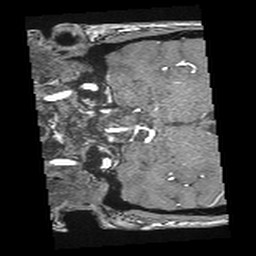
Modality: angio
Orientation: coronal
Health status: ill
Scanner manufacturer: siemens
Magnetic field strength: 3 T
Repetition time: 0.021 s
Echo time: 0.00343 s